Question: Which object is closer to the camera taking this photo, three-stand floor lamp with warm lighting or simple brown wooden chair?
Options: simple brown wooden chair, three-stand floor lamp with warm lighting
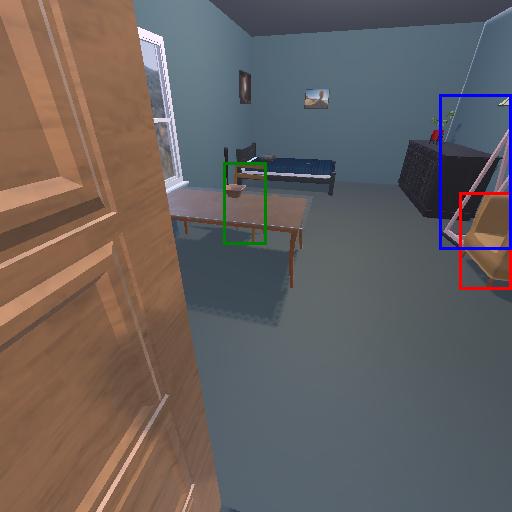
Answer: simple brown wooden chair